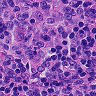
Metastatic tissue present: no